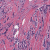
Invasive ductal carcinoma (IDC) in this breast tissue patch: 1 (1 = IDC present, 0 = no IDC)